Field crop: tomato
Growth stage: 2
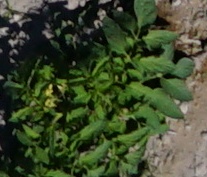
Species: tomato